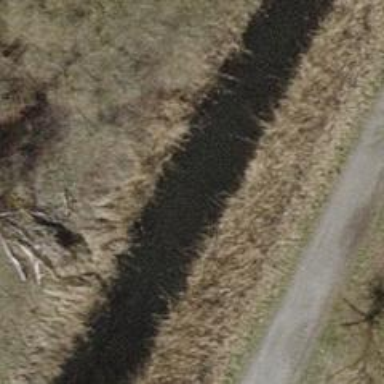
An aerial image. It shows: Drain that serves as waterway.